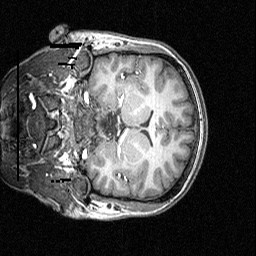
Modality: T1w
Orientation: coronal
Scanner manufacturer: siemens
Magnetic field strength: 3 T
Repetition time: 1.54 s
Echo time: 0.00304 s